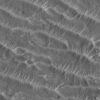
Label: not_dusty